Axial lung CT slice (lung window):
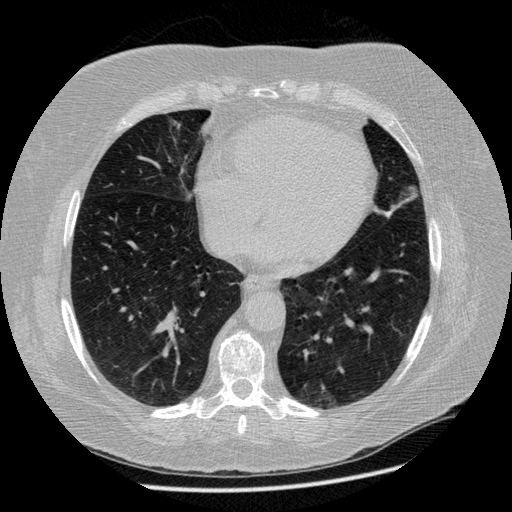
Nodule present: no